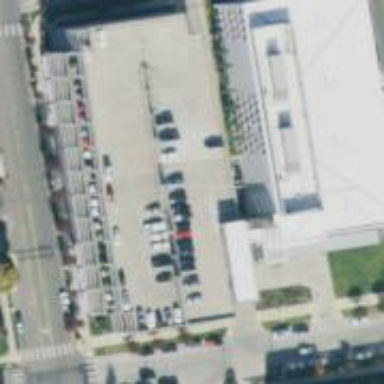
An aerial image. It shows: Multi-storey parking building.